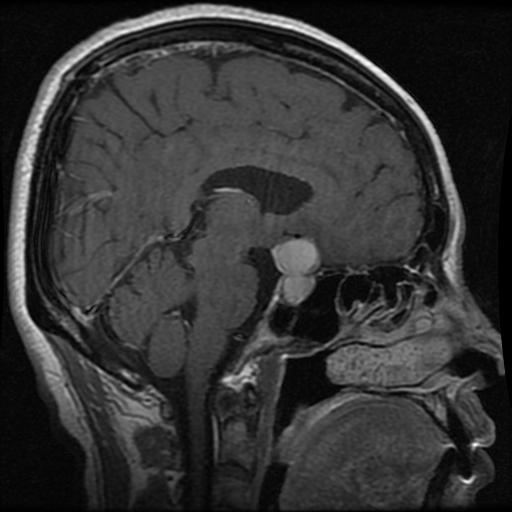
Label: pituitary